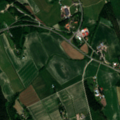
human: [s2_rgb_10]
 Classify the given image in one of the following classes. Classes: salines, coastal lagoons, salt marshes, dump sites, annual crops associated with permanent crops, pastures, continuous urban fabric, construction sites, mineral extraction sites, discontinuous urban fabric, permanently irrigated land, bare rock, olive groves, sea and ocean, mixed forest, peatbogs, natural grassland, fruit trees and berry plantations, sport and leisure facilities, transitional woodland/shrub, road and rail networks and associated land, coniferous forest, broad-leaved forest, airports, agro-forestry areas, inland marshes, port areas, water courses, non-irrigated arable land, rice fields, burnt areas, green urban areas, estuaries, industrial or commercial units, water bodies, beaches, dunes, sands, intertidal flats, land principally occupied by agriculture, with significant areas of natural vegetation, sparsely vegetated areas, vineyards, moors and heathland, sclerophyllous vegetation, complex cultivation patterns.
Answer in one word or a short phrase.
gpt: discontinuous urban fabric, non-irrigated arable land, land principally occupied by agriculture, with significant areas of natural vegetation, mixed forest